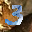
Label: 3